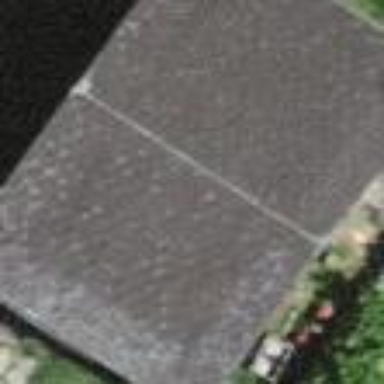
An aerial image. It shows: Barn.